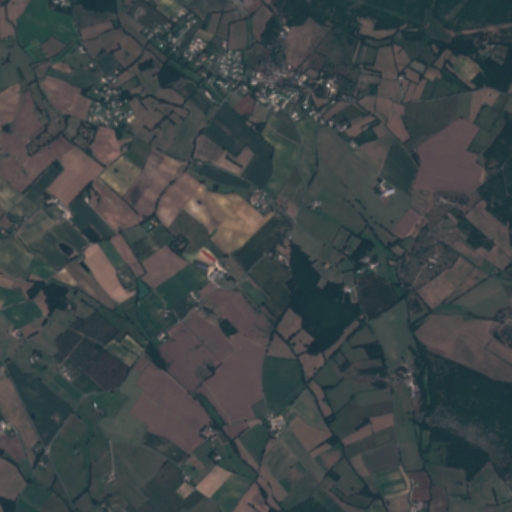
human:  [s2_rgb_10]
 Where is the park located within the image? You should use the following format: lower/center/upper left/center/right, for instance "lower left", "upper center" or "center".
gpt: The park is located in the upper center of the image.
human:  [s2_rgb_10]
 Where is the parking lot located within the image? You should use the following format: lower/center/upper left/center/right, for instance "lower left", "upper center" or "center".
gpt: The parking lot is located in the upper center of the image.
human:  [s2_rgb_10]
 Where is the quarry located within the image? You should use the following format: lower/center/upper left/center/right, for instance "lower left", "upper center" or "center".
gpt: The quarry is located in the lower right of the image.
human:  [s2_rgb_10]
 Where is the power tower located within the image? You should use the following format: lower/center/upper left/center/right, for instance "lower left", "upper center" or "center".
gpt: There is no power tower in the image.